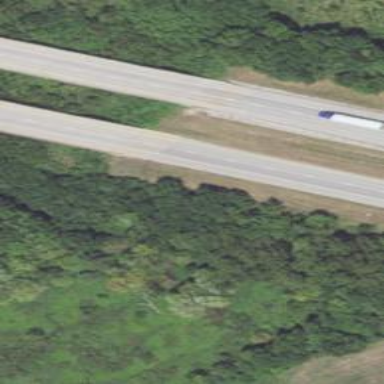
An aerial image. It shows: Beam structure bridge on trunk highway.